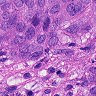
Metastatic tissue present: yes